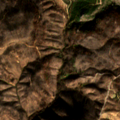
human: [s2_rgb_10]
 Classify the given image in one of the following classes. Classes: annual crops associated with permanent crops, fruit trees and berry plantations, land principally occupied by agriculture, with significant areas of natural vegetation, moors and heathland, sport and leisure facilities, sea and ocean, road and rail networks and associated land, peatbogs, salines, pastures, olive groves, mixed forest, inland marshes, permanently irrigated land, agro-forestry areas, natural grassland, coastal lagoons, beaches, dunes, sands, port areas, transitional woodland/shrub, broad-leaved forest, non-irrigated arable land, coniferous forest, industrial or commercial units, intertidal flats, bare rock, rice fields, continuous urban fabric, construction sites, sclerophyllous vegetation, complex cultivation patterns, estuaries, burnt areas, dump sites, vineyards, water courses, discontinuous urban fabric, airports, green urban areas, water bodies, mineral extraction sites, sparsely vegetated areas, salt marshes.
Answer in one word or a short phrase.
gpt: moors and heathland, transitional woodland/shrub